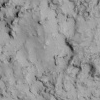
Atmospheric dust classification: not_dusty